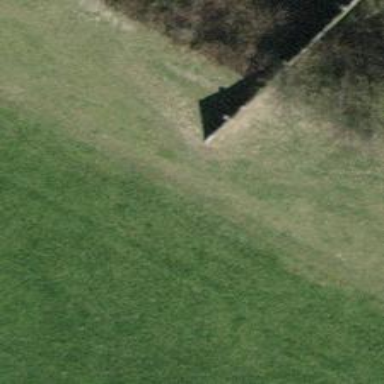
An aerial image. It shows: Wall barrier.